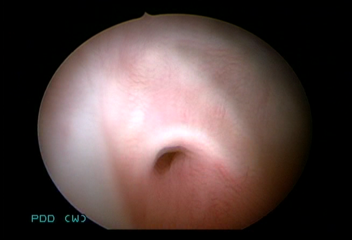
Modality: WLC
Class: Anatomical landmarks
Subclass: UreteralOrifice
Bladder cancer association: No
Annotated structures: Right ureteral orifice